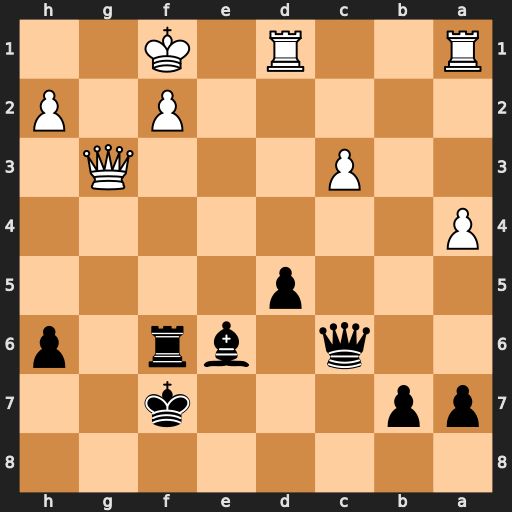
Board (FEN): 8/pp3k2/2q1br1p/3p4/P7/2P3Q1/5P1P/R2R1K2
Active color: b
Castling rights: -
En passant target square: -
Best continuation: Qc4+ Rd3 Bf5 Rd1 Bg4 Rd2 Rf3 Kg2 Rxg3+